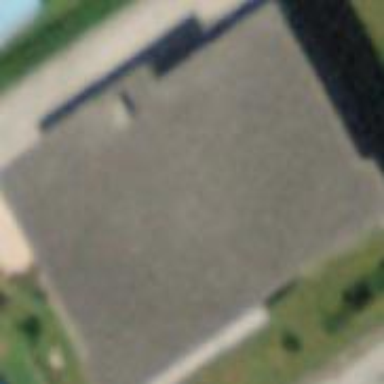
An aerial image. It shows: Flat-roofed house.